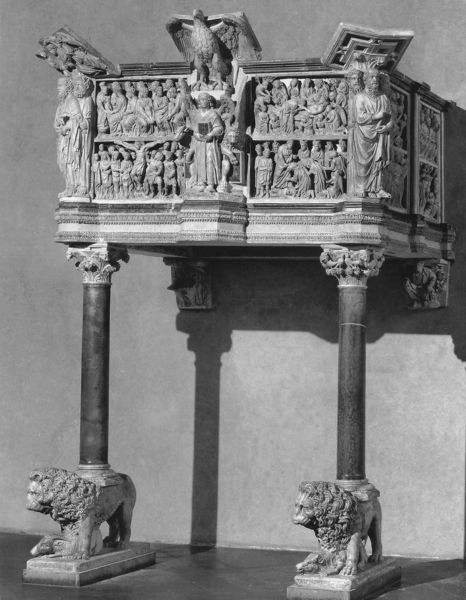
Titel: Kanzel in S. Giovanni forcivitas in Pistoia
Künstler: Fra Guglielmo
Standort: Pistoia, S. Giovanni forcivitas (EU - I - Toskana)
Schlagwörter: adler, mann, vogel, menschen, grau, marmor, männer, säule, säulen, ornament, wand, sockel, stein, bild, brüstung, kirche, engel, balkon, relief, figuren, foto, buch, kreuz, reihe, pult, kapitell, ecken, fries, löwen, kanzel, jesus, predigt, buck, ballustrade, lesepult, löwe, heilige, jünger, szenen, ablage, romanisch, apostel, evangelisten, reliefe, ambo, pisano, buchhalter, söwen